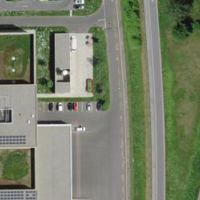
EUNIS habitat code: 57
Species observed at this site:
Chrysosplenium alternifolium